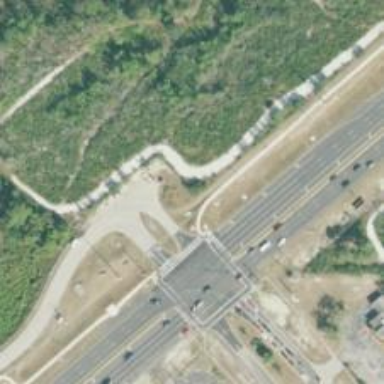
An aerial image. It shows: Crossing road.